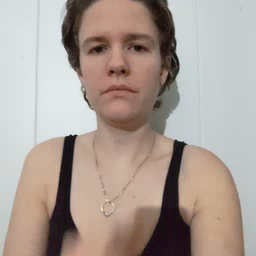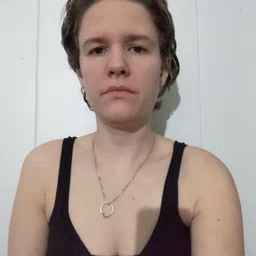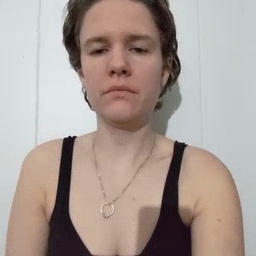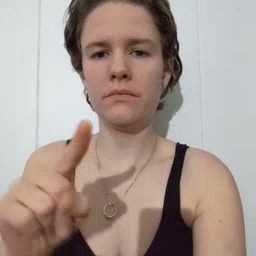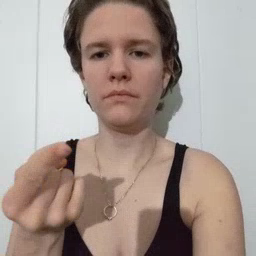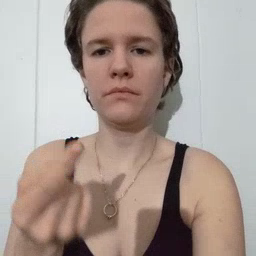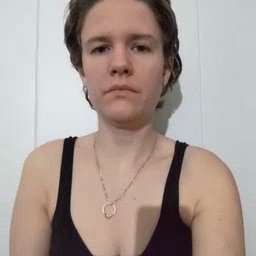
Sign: first